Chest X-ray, AP view. Patient: 55 years old, sex M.
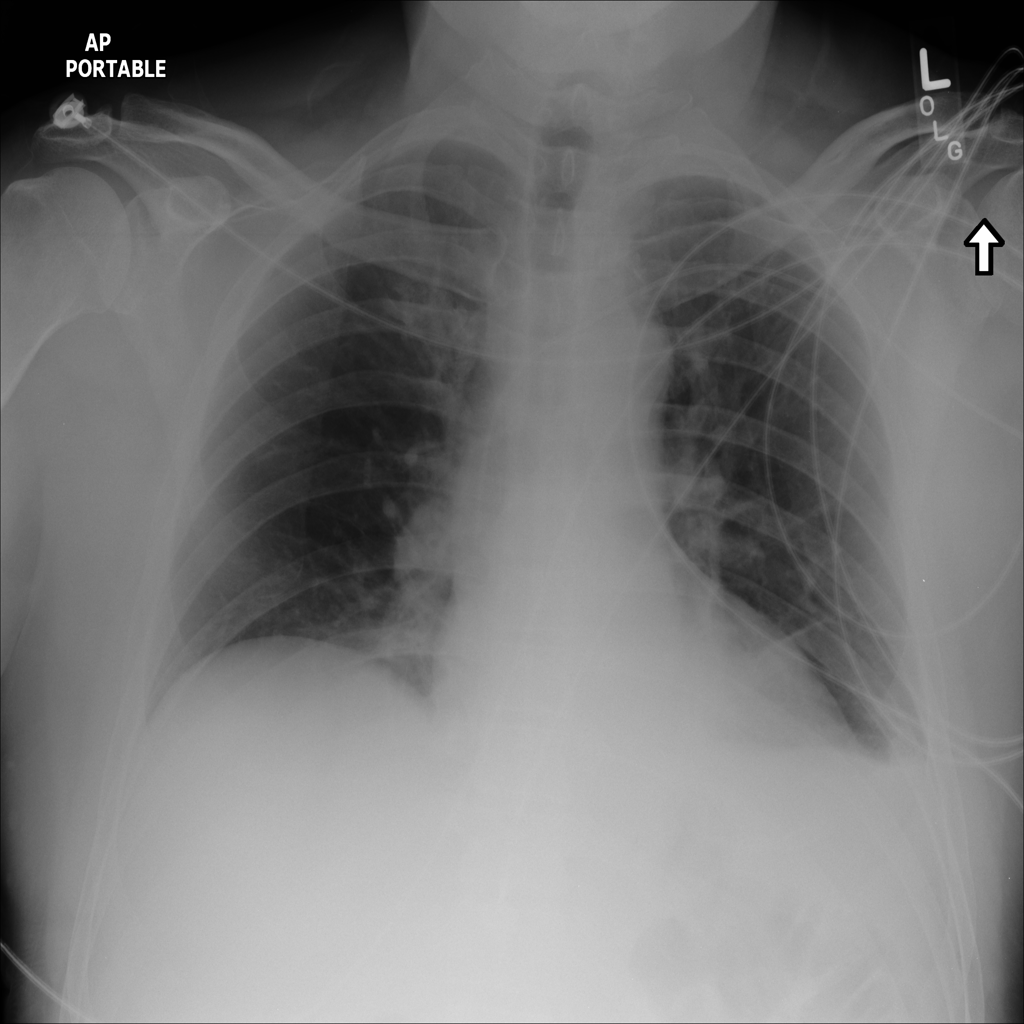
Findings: Atelectasis, Infiltration